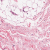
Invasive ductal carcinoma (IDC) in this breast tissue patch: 0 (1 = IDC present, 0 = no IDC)